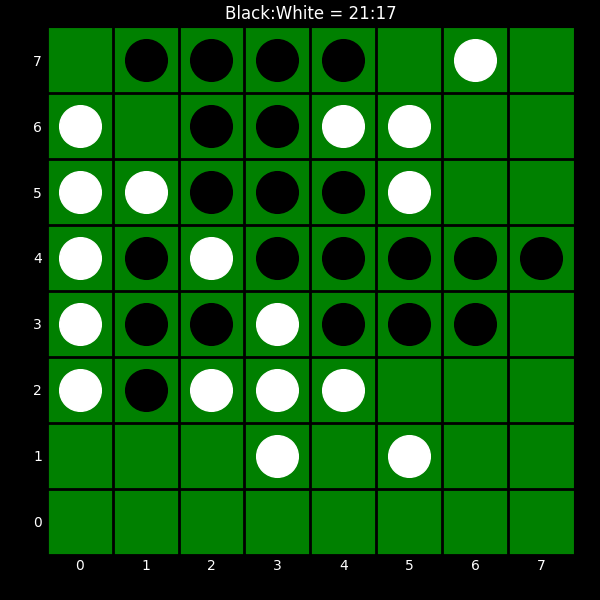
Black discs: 21
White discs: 17